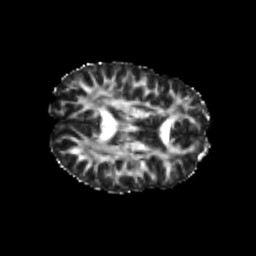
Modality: FA
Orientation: axial
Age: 23
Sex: female
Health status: healthy
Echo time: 0.074 s